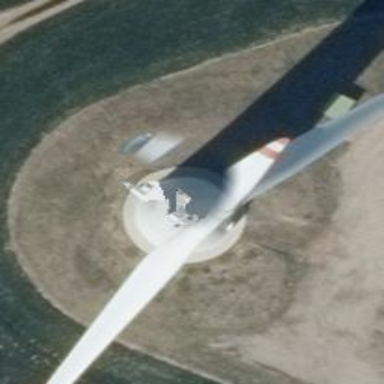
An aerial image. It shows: Wind generator using horizontal axis wind turbines.